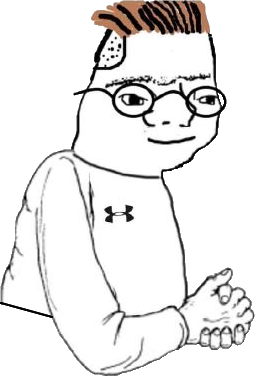
Label: 5_Zoomer